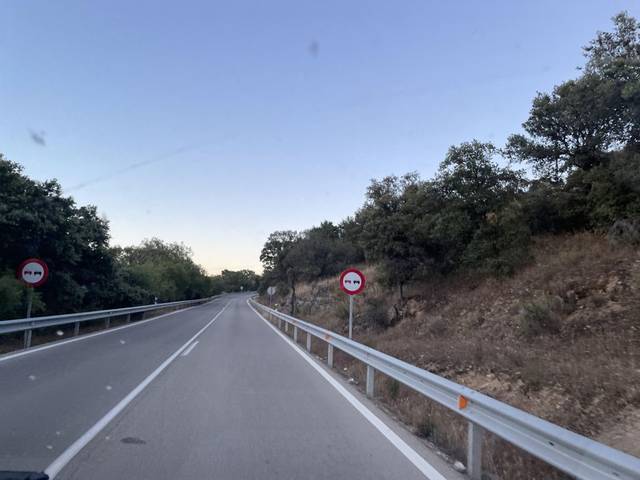
Region: Spain
Coordinates: 40.488, -4.095